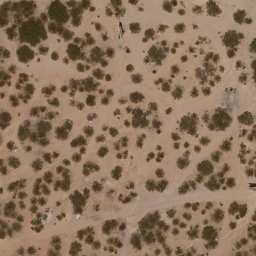
Label: chaparral